Question: The 'QMenu' shows up on a 'QLineEdit' right-click.
: How to modify this code to show the menu on a left-click as well?

'''
from PyQt4.QtCore import *
from PyQt4.QtGui import *
import sys
class MyWindow(QWidget):
def __init__(self, *args):
QWidget.__init__(self, *args)
def actionFunct(self, argBool):
print 'actionFunct()', argBool
def buildGUI(self):
self.line=QLineEdit(self)
self.line.setText('My Line Edit')
self.menu=QMenu(self.line)
self.line.installEventFilter(self)
self.menu.installEventFilter(self)
for i in range(3):
actn=QAction('Action 0%s'%i, self.menu, checkable=True)
actn.triggered.connect(self.actionFunct)
self.menu.addAction(actn)
self.line.setContextMenuPolicy(Qt.CustomContextMenu)
self.line.connect(self.line, SIGNAL("customContextMenuRequested(QPoint)" ), self.lineClicked)
layout=QVBoxLayout(self)
layout.addWidget(self.line)
self.setLayout(layout)
def lineClicked(self, QPos):
print 'lineClicked', QPos
parentPosition = self.line.mapToGlobal(QPoint(0, 0))
menuPosition = parentPosition + QPos
self.menu.move(menuPosition)
self.menu.show()
if __name__ == "__main__":
app = QApplication(sys.argv)
w = MyWindow()
w.buildGUI()
w.show()
sys.exit(app.exec_())
'''
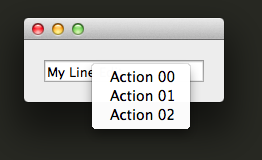
Answer: You need to define an eventFilter method on your Window class to filter/handle the event.
'''
def eventFilter(self, obj, event):
if obj == self.line and isinstance(event, QMouseEvent) and event.buttons() & Qt.LeftButton:
self.lineClicked(event.pos())
return True
return False
'''